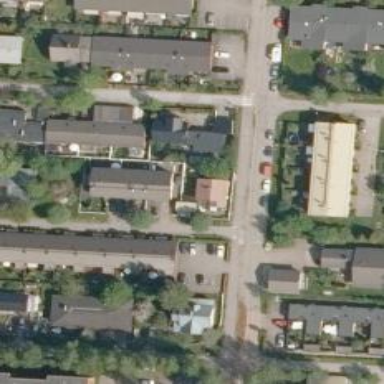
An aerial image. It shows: Living street.